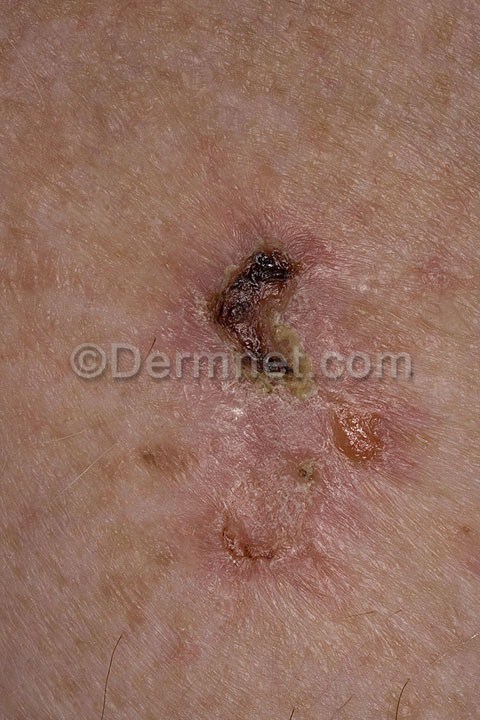
Disease: Actinic Keratosis Basal Cell Carcinoma and other Malignant Lesions